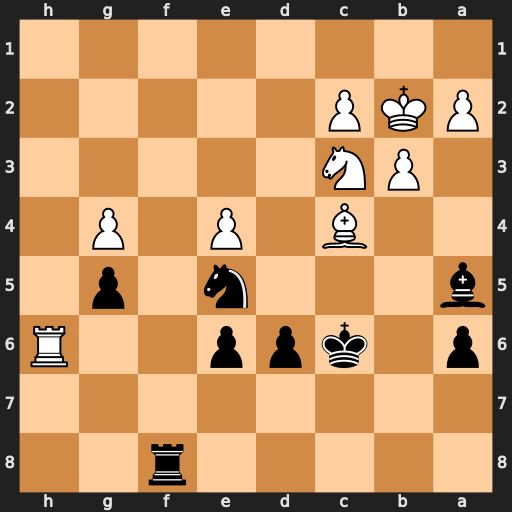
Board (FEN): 5r2/8/p1kpp2R/b3n1p1/2B1P1P1/1PN5/PKP5/8
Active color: b
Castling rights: -
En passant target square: -
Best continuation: Nxc4+ bxc4 Rb8+